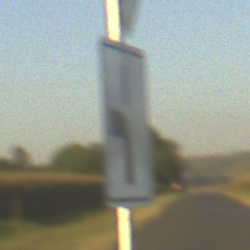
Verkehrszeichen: VerlaufVorfahrtsstrasse5
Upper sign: Vorfahrtsstrasse
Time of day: SunriseSunset
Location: Outdoor (RoadRail)
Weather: Clear
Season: NotSpecified
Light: Natural